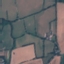
Label: Pasture